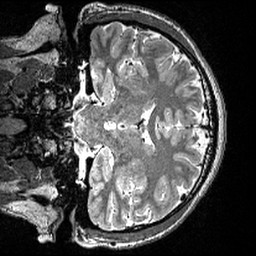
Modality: T2w
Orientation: coronal
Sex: male
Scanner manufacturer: siemens
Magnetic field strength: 3 T
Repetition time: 3 s
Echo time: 0.418 s